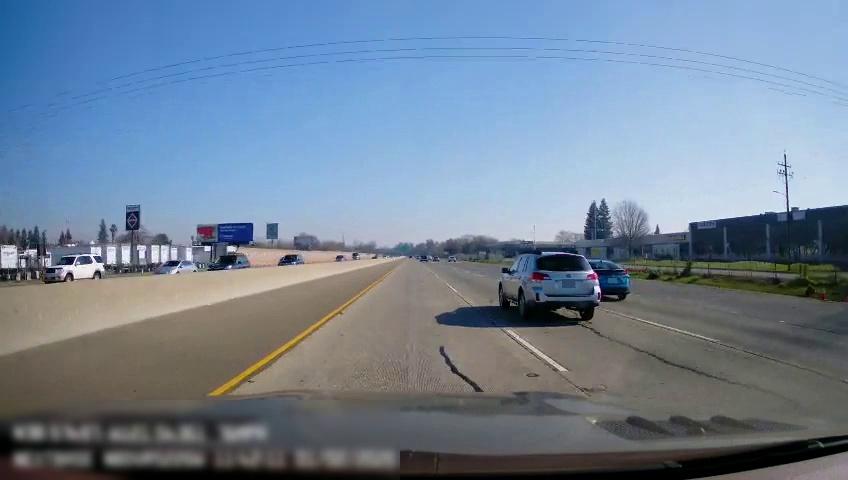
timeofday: Day
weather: Sunny
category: Vehicles | SUV
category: Vehicles | Car
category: Vehicles | SUV
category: Vehicles | Car
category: Drivable Space
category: Vehicles | SUV
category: Vehicles | Car
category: Lanes | Current Lane
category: Lanes | Current Lane
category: Lanes | Current Lane
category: Lanes | Alternate Lane